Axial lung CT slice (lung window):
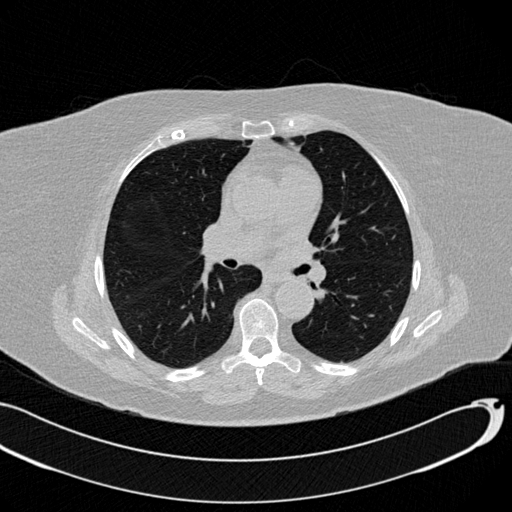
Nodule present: no